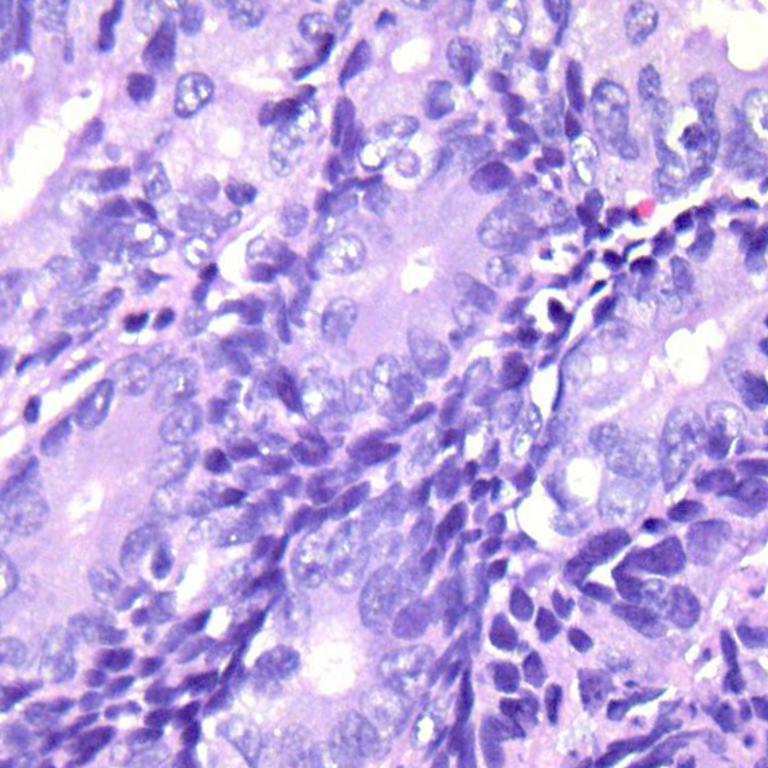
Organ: colon
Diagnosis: adenocarcinomas